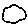
Label: cloud